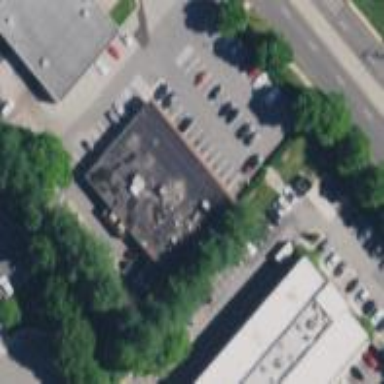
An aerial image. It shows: Flat-roofed retail building.